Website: home-depot
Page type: billing-address
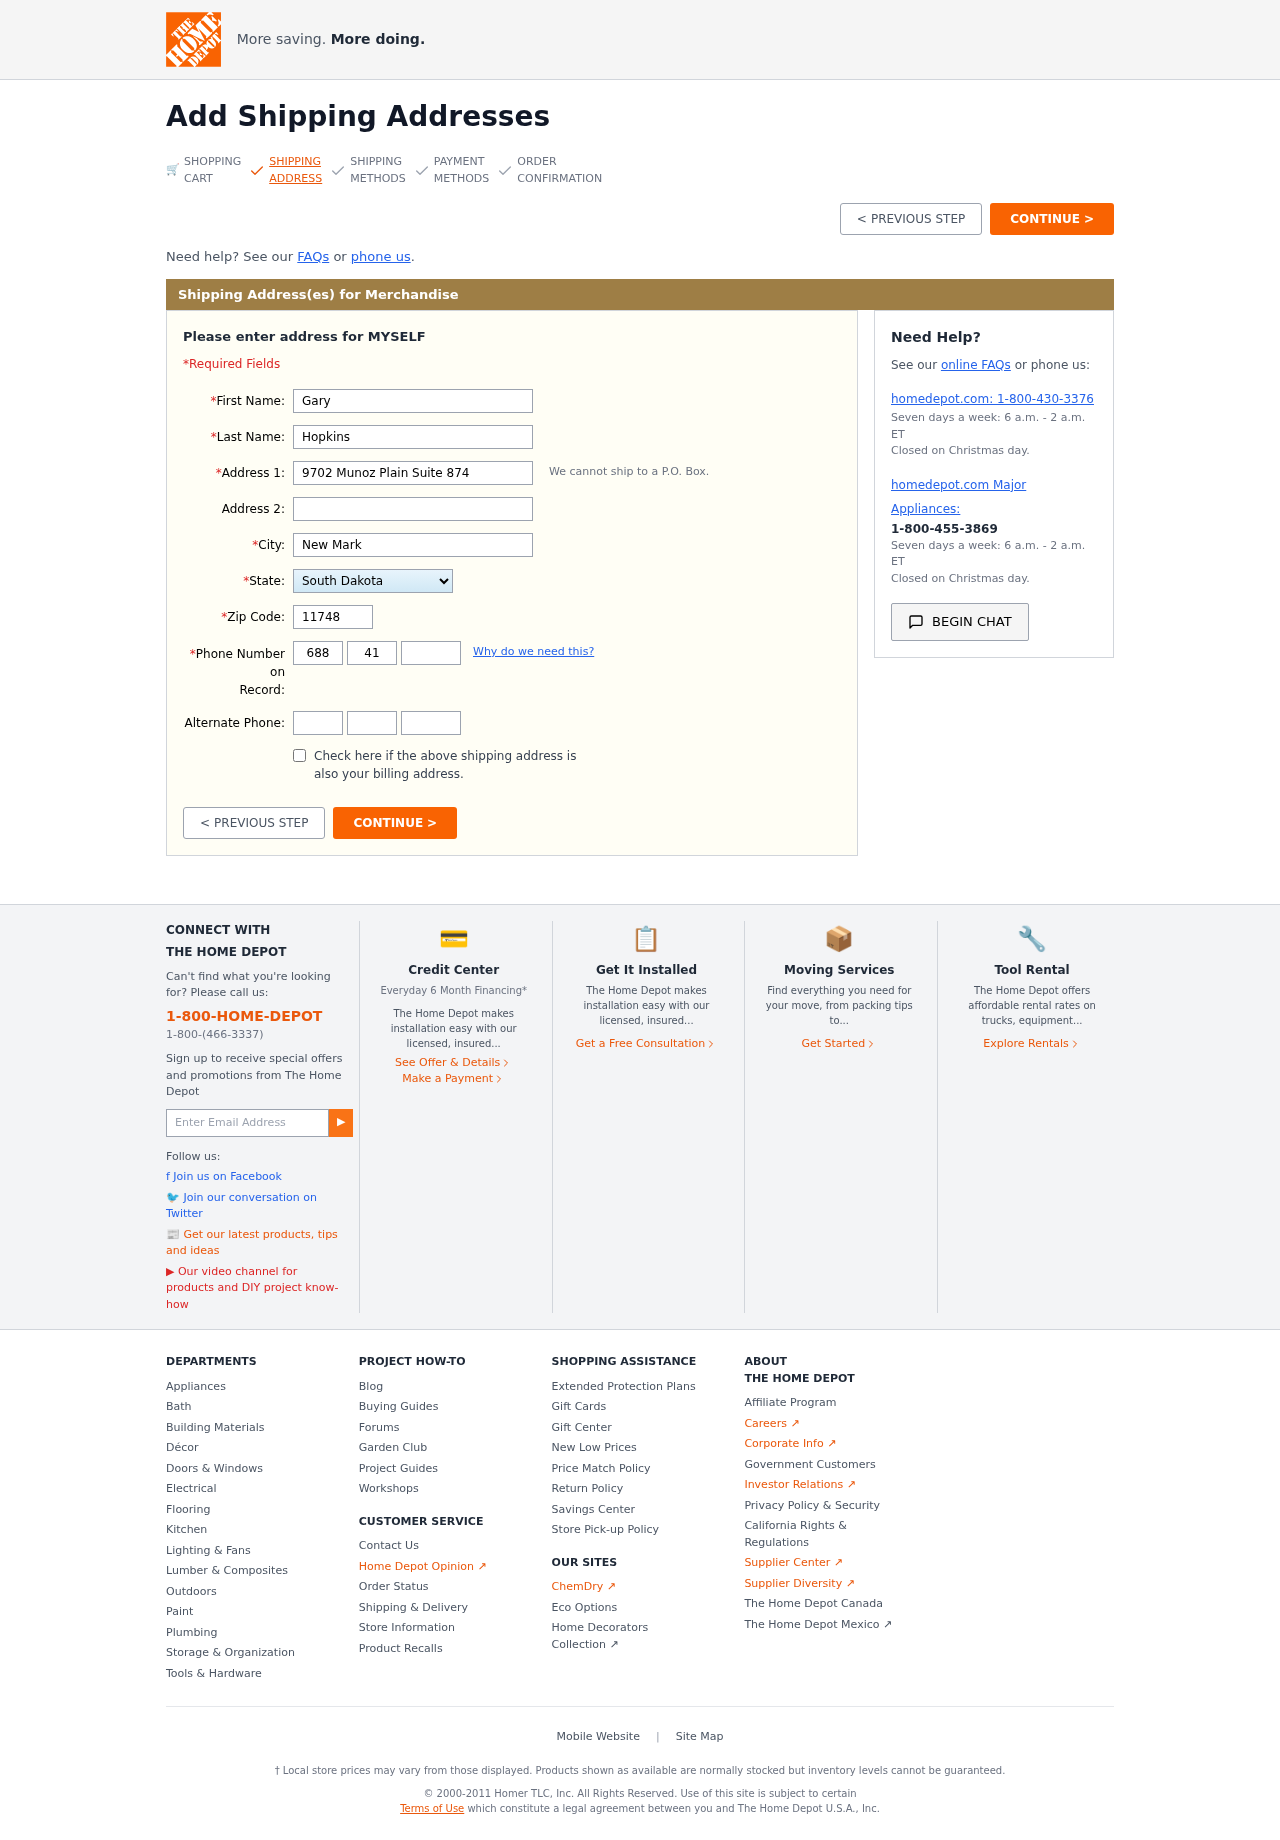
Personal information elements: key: PII_STATE
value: South Dakota
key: PII_FIRSTNAME
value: Gary
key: PII_LASTNAME
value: Hopkins
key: PII_STREET
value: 9702 Munoz Plain Suite 874
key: PII_CITY
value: New Mark
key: PII_POSTCODE
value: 11748
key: PII_PHONE_AREA
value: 688
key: PII_PHONE_PREFIX
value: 413
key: PII_PHONE_LINE
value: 4830